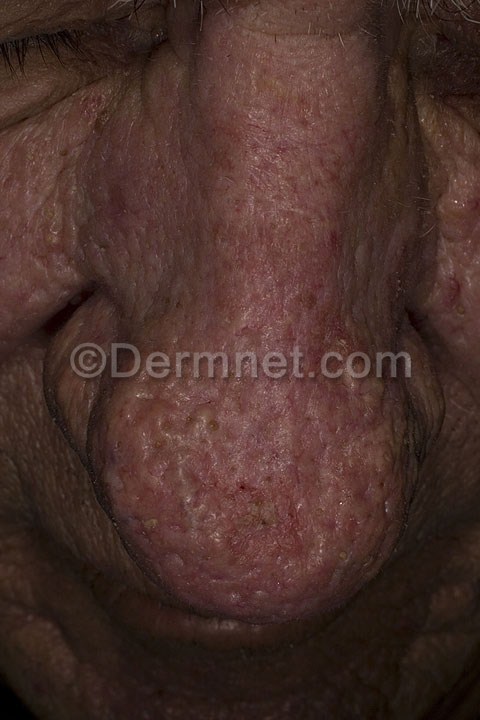
Disease: Acne and Rosacea Photos